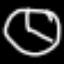
Label: clock